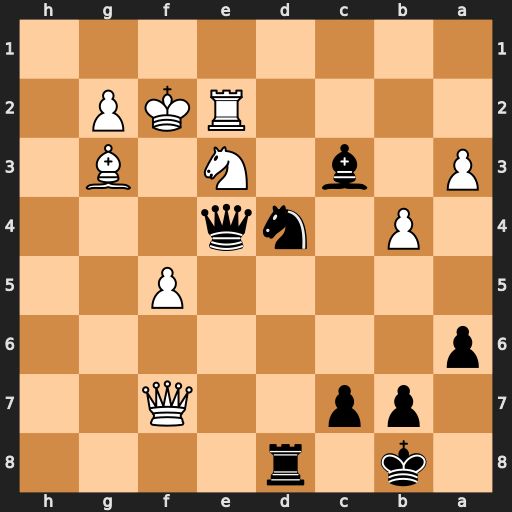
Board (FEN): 1k1r4/1pp2Q2/p7/5P2/1P1nq3/P1b1N1B1/4RKP1/8
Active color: b
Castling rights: -
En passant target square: -
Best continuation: Nxe2 Qxc7+ Ka7 Qxd8 Nxg3